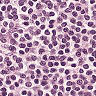
Metastatic tissue present: no